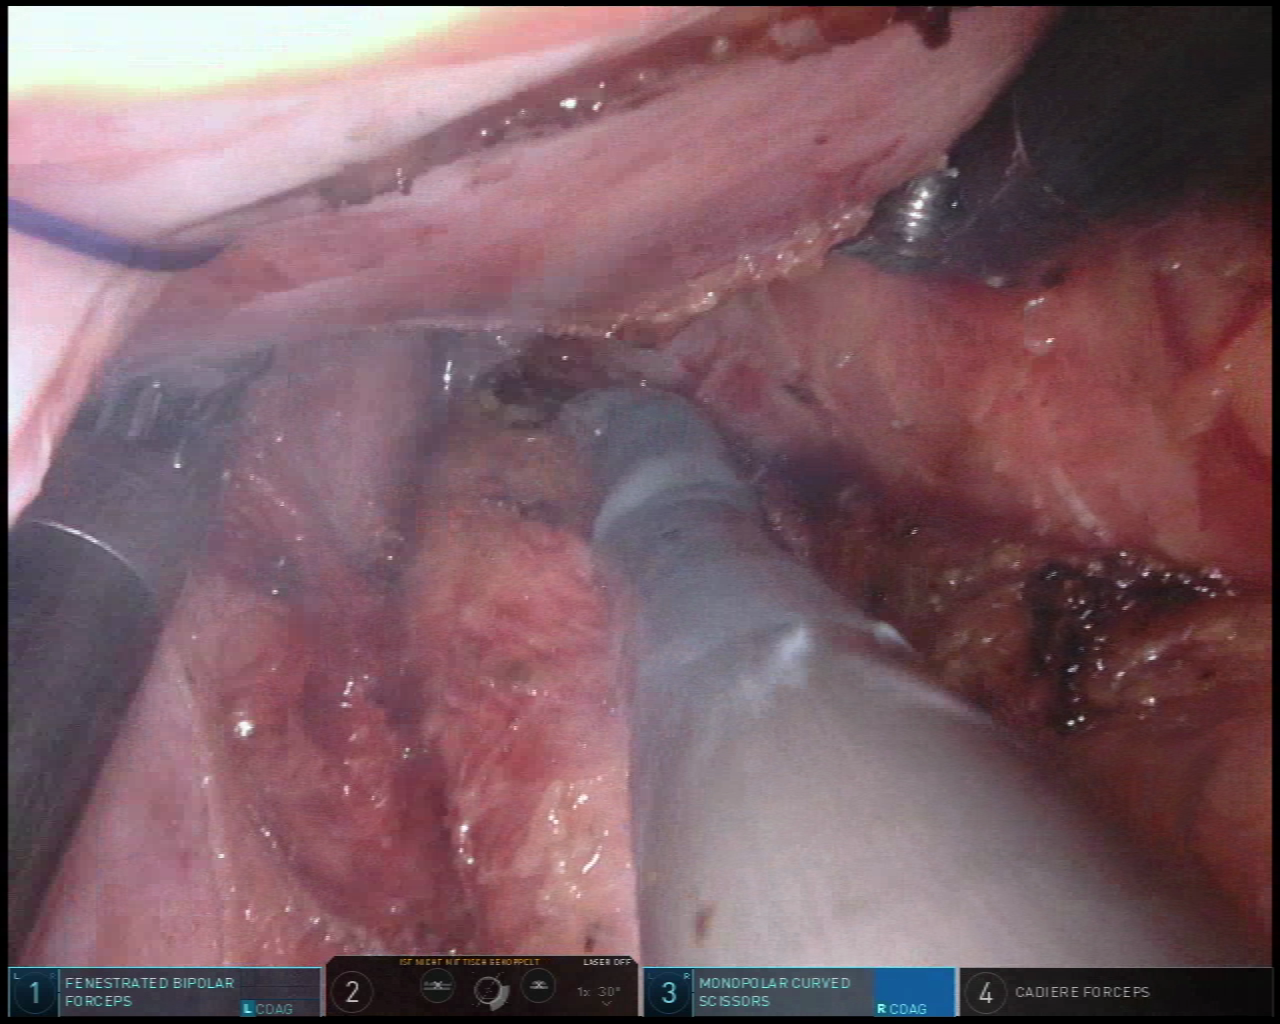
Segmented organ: vesicular_glands
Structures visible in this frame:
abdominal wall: no
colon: no
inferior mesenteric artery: no
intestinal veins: no
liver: no
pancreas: no
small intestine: no
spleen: no
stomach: no
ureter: no
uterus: no
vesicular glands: yes